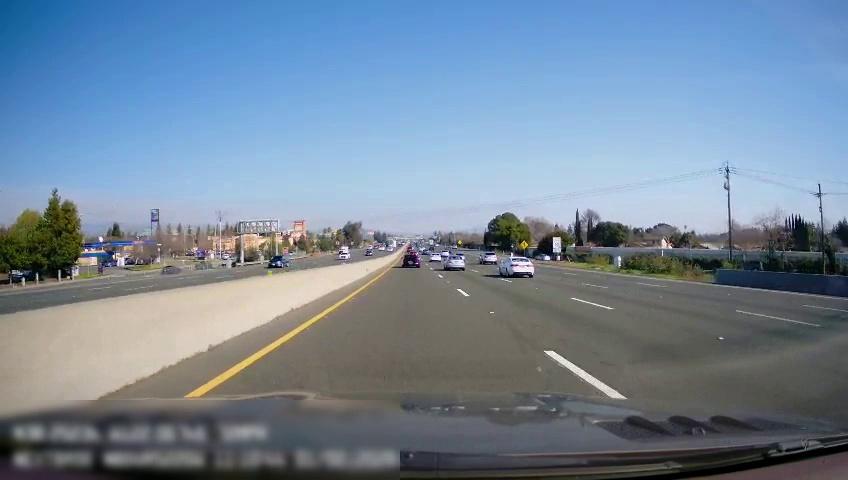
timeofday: Day
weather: Sunny
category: Drivable Space
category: Drivable Space
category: Vehicles | Car
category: Vehicles | Car
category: Vehicles | Car
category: Vehicles | Other LV
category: Vehicles | Car
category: Vehicles | Car
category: Vehicles | Car
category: Vehicles | Car
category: Vehicles | Car
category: Vehicles | SUV
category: Vehicles | Car
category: Vehicles | Car
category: Lanes | Alternate Lane
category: Lanes | Current Lane
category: Lanes | Current Lane
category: Lanes | Alternate Lane
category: Lanes | Alternate Lane
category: Lanes | Alternate Lane
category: Lanes | Opposite Lane
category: Lanes | Opposite Lane
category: Lanes | Opposite Lane
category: Traffic | Signs